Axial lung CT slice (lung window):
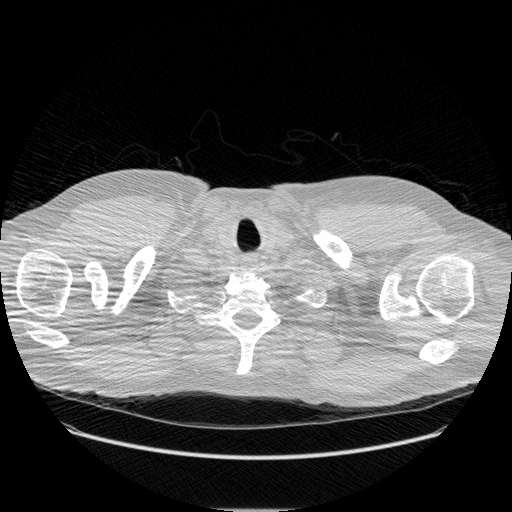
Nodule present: no